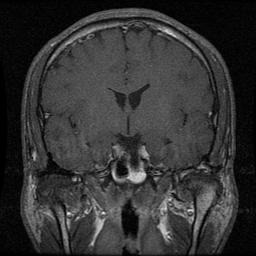
Label: pituitary